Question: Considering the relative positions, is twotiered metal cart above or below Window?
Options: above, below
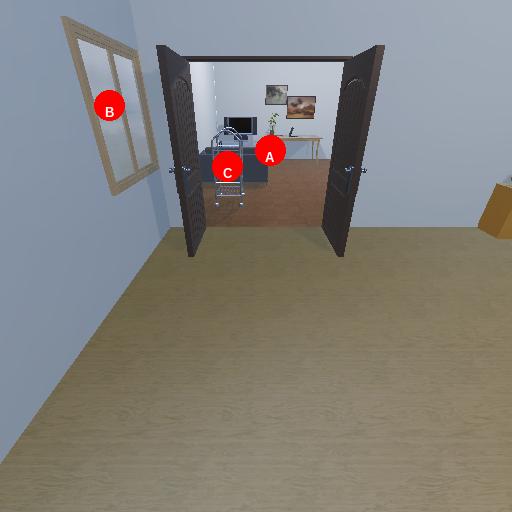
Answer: above